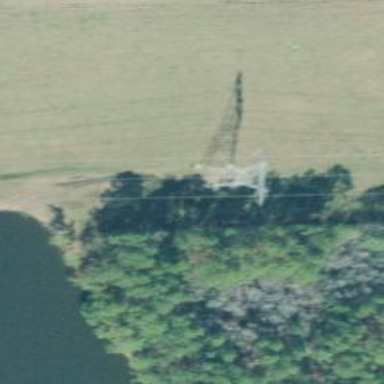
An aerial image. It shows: Lattice structure tower.